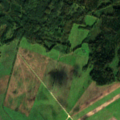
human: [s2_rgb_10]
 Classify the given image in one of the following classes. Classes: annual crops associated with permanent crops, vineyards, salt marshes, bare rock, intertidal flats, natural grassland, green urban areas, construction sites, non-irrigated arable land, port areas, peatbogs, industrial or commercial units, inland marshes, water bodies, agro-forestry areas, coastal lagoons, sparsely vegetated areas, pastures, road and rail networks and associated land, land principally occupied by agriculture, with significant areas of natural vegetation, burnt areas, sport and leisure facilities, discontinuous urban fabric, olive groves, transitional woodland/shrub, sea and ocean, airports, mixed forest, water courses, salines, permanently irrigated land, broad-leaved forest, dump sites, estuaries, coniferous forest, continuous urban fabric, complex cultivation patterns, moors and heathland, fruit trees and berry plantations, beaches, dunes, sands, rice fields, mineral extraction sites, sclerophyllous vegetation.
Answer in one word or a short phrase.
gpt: non-irrigated arable land, pastures, broad-leaved forest, coniferous forest, mixed forest